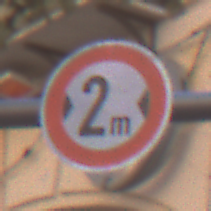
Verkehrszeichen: TatsaechlicheBreite2
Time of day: MorningAfternoon
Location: Outdoor (Urban)
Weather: Clear
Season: NotSpecified
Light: Natural